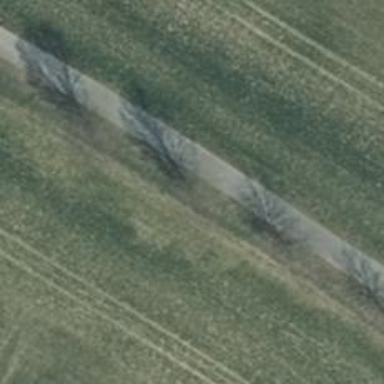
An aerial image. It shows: Tree-lined avenue.